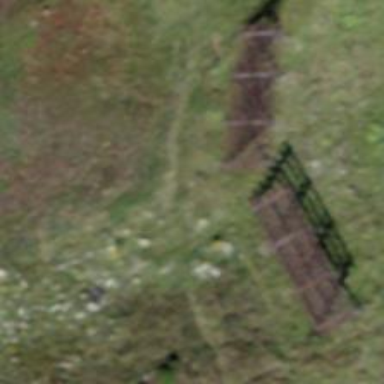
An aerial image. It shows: Snow fence that is man-made.